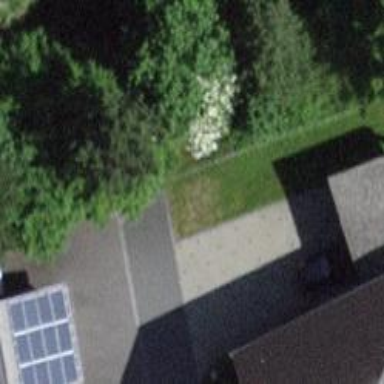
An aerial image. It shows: Paved residential road.